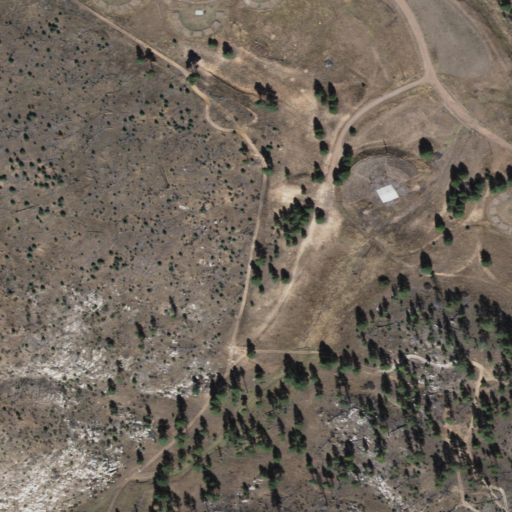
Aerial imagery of valley in Arizona named Baldwin Draw containing shrub, evergreen forest, and grassland